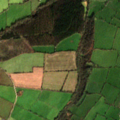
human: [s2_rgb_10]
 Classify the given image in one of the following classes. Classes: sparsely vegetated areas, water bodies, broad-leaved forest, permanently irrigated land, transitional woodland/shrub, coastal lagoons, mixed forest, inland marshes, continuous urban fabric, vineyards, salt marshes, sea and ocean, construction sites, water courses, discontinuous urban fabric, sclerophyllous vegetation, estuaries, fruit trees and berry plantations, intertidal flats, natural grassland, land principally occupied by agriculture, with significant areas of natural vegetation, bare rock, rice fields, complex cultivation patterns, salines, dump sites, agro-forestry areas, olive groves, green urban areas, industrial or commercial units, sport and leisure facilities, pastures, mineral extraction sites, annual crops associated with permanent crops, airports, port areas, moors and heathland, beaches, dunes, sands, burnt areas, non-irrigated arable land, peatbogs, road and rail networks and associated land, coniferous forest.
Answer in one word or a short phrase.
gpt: non-irrigated arable land, pastures, coniferous forest